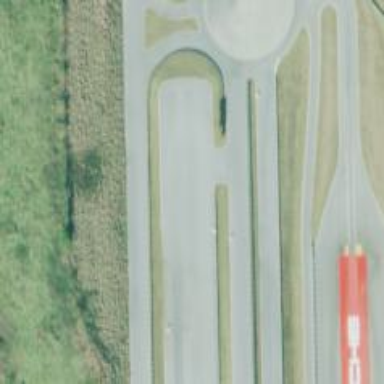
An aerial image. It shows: Motor sport raceway.